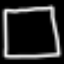
Label: square